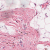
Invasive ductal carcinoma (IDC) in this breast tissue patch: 0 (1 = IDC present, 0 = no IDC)